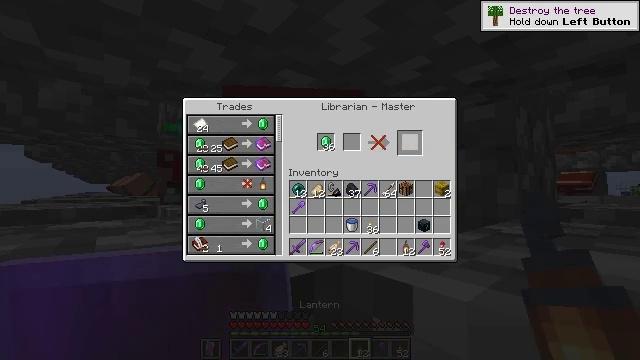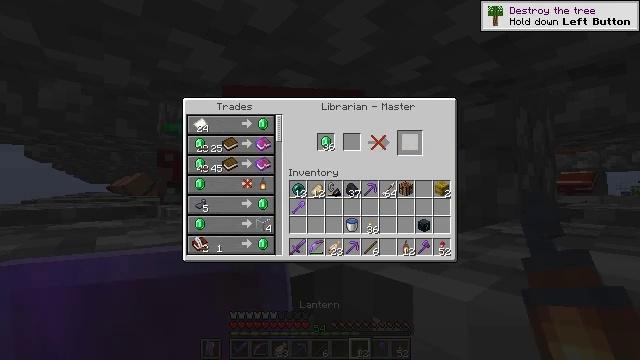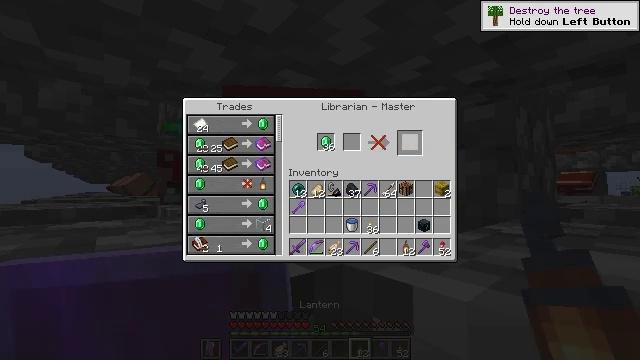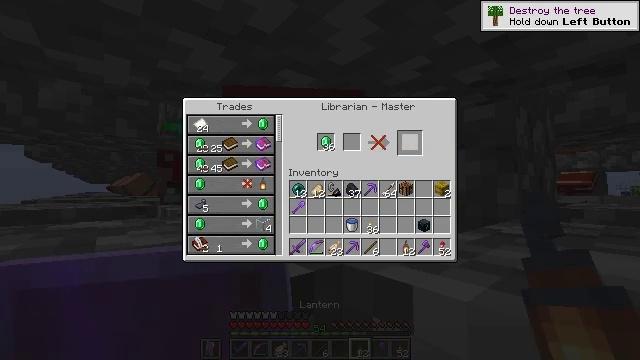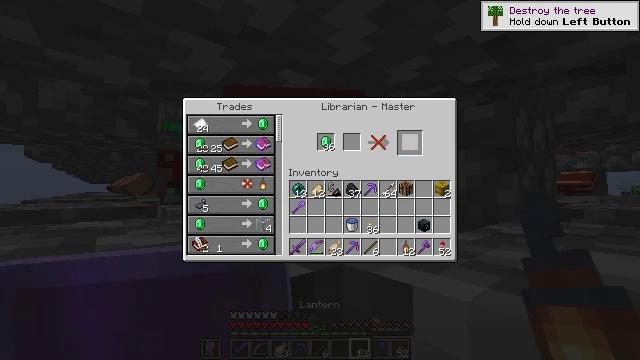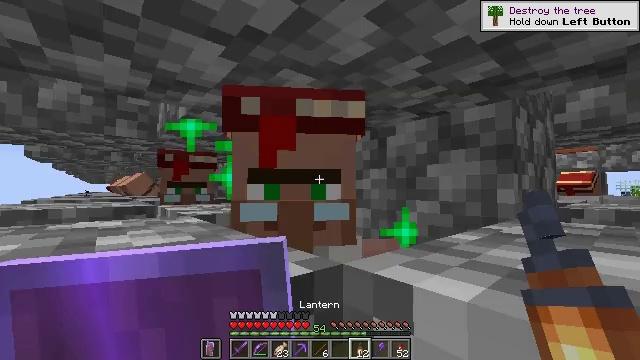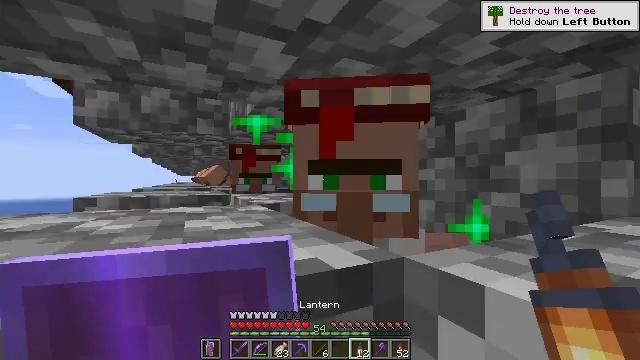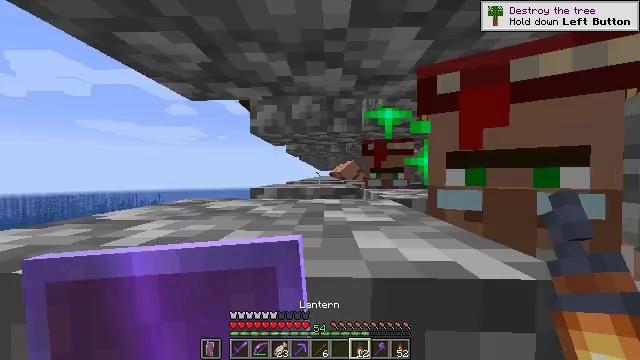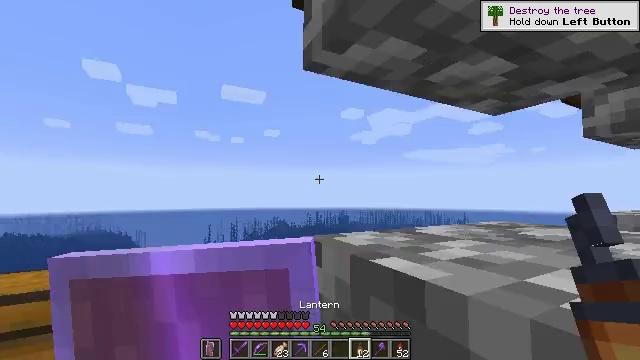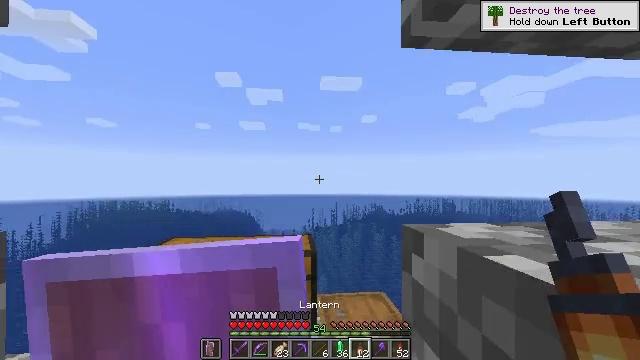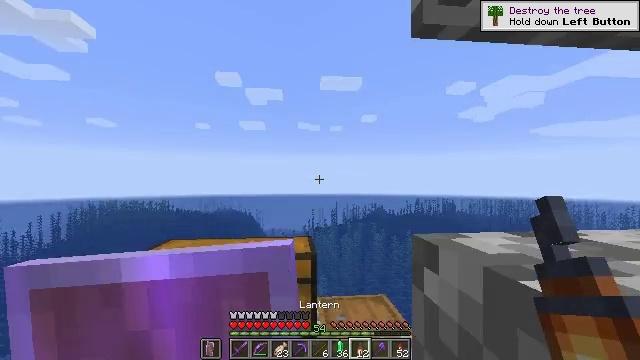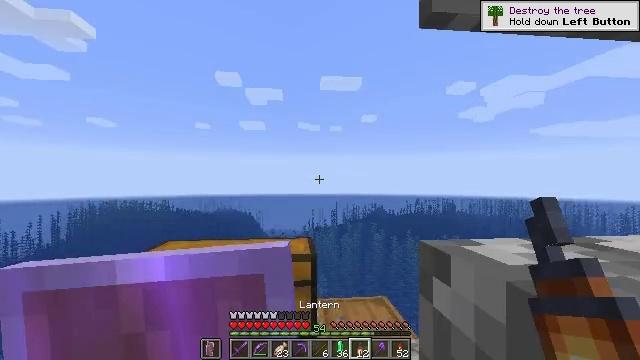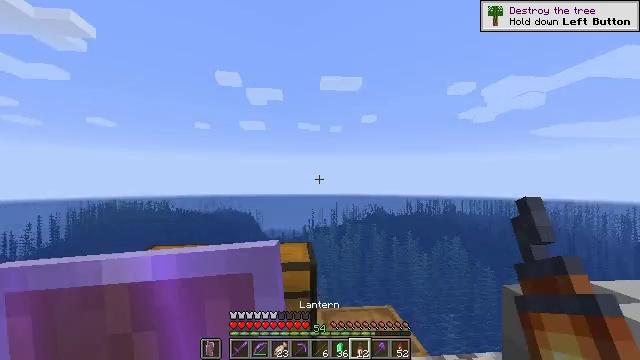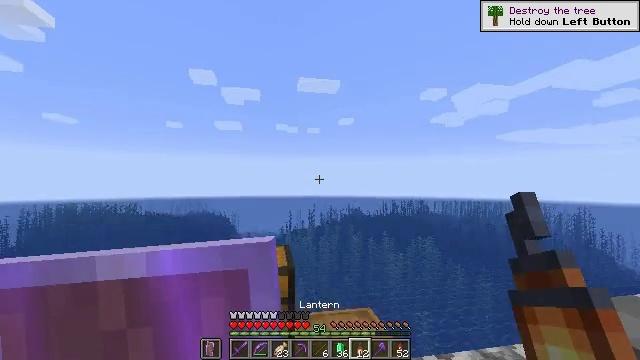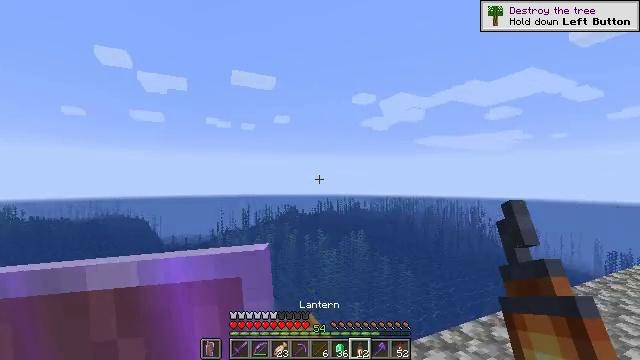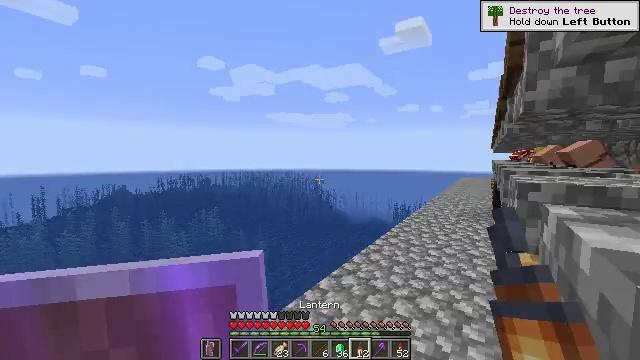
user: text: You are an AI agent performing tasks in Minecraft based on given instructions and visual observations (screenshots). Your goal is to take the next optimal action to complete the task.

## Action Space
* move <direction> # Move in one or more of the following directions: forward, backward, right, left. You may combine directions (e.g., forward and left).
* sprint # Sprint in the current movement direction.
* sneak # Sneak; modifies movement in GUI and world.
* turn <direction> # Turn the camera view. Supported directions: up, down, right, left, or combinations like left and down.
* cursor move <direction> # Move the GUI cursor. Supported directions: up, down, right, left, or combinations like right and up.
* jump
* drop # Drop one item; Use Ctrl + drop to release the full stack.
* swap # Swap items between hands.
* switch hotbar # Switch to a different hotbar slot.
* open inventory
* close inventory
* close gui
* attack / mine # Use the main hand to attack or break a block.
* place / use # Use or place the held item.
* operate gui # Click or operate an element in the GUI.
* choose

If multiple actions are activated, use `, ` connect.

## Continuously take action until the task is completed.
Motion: motion action
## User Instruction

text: Craft a lantern.
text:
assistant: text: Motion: no_op
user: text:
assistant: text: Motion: no_op
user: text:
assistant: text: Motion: no_op
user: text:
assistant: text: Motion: no_op
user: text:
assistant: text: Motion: no_op
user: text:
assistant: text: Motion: turn left and down
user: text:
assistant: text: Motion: turn left and down
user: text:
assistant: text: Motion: turn left and up
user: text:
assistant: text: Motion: turn left and down
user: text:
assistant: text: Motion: move forward
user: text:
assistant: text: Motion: move forward
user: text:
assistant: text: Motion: move forward
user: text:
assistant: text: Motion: move forward, turn right
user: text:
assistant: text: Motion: move forward, turn right
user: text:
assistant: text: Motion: move forward, turn right and down
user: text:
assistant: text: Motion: move forward, turn right and down
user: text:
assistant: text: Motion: move forward, turn right and down
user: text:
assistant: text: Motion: move forward
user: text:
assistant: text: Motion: move forward, turn right
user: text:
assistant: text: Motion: move forward
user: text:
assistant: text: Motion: move forward
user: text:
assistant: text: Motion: move forward, turn right
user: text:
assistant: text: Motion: move forward, turn right and up
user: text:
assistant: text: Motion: move forward, turn right and up
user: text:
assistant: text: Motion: move forward, turn right and up
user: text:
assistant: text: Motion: move forward and move right, turn right
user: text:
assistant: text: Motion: move forward and move right
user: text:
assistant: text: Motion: move forward and move right
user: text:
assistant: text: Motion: move forward
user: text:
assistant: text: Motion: move forward